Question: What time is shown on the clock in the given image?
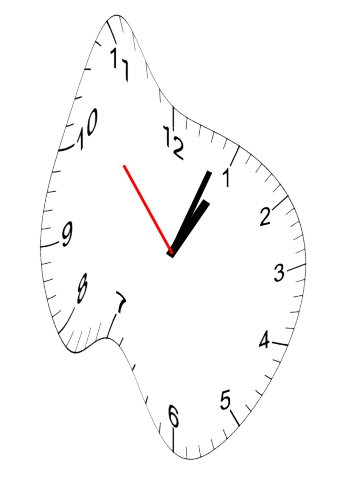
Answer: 01:03:53